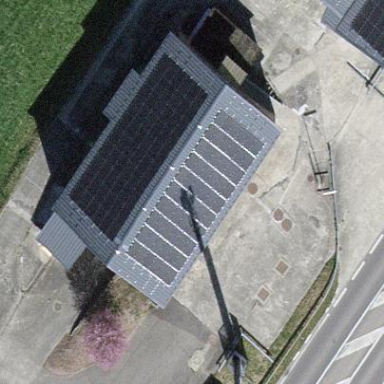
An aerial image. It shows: Solar power generator using photovoltaic method with solar photovoltaic panel types.